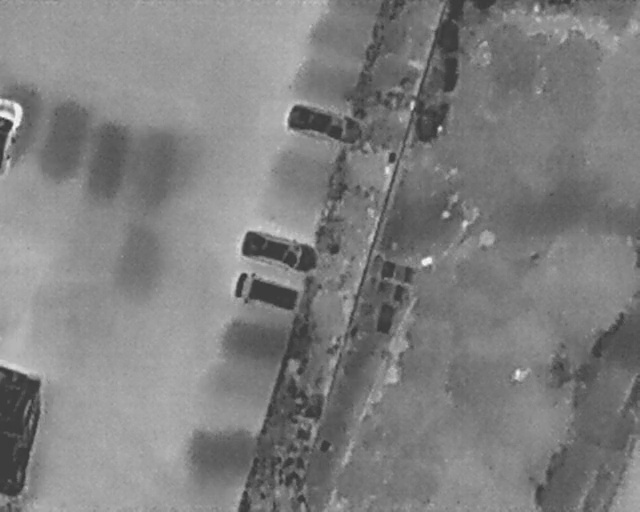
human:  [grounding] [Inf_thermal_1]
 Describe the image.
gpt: In the satellite image, there is  <ref>1 medium car </ref> <box>[[-4, 24, 7, 28, 2]]</box> located at top left,  <ref>1 medium car </ref> <box>[[47, 16, 53, 31, 12]]</box> located at top,  <ref>2 medium car </ref> <box>[[40, 41, 46, 57, 14], [39, 50, 44, 63, 14]]</box> located at center.